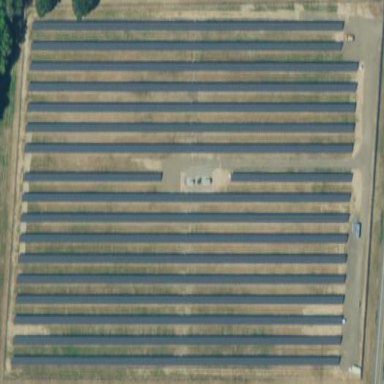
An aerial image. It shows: Solar power plant enclosed by fence. The plant generates electricity using photovoltaic technology.